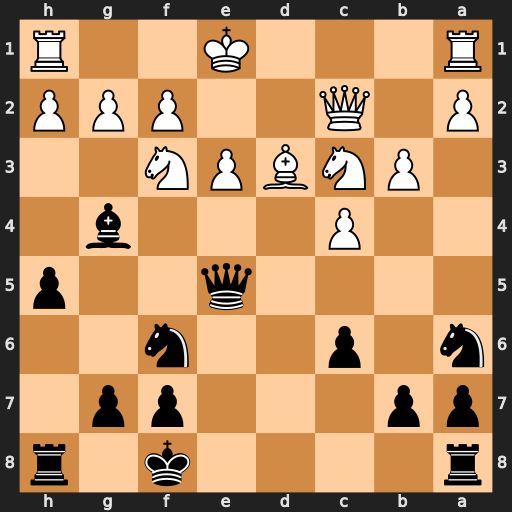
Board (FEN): r4k1r/pp3pp1/n1p2n2/4q2p/2P3b1/1PNBPN2/P1Q2PPP/R3K2R
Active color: b
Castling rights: KQ
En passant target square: -
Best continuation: Bxf3 gxf3 Nb4 Qd2 Rd8